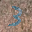
Label: 3